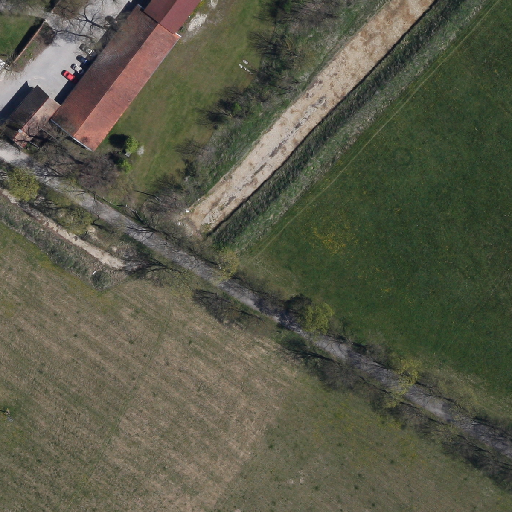
Referring expression: building along the road